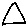
Label: triangle